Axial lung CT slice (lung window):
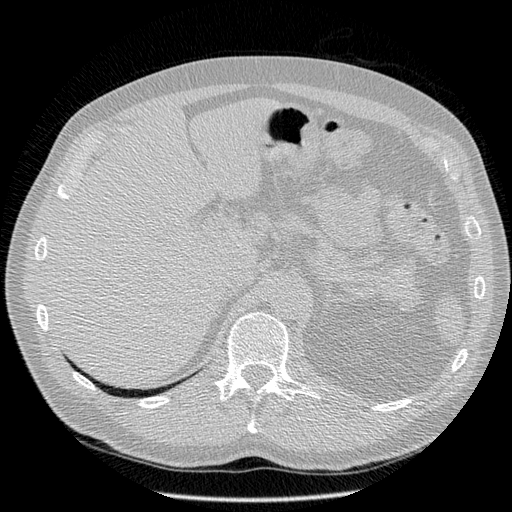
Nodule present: no